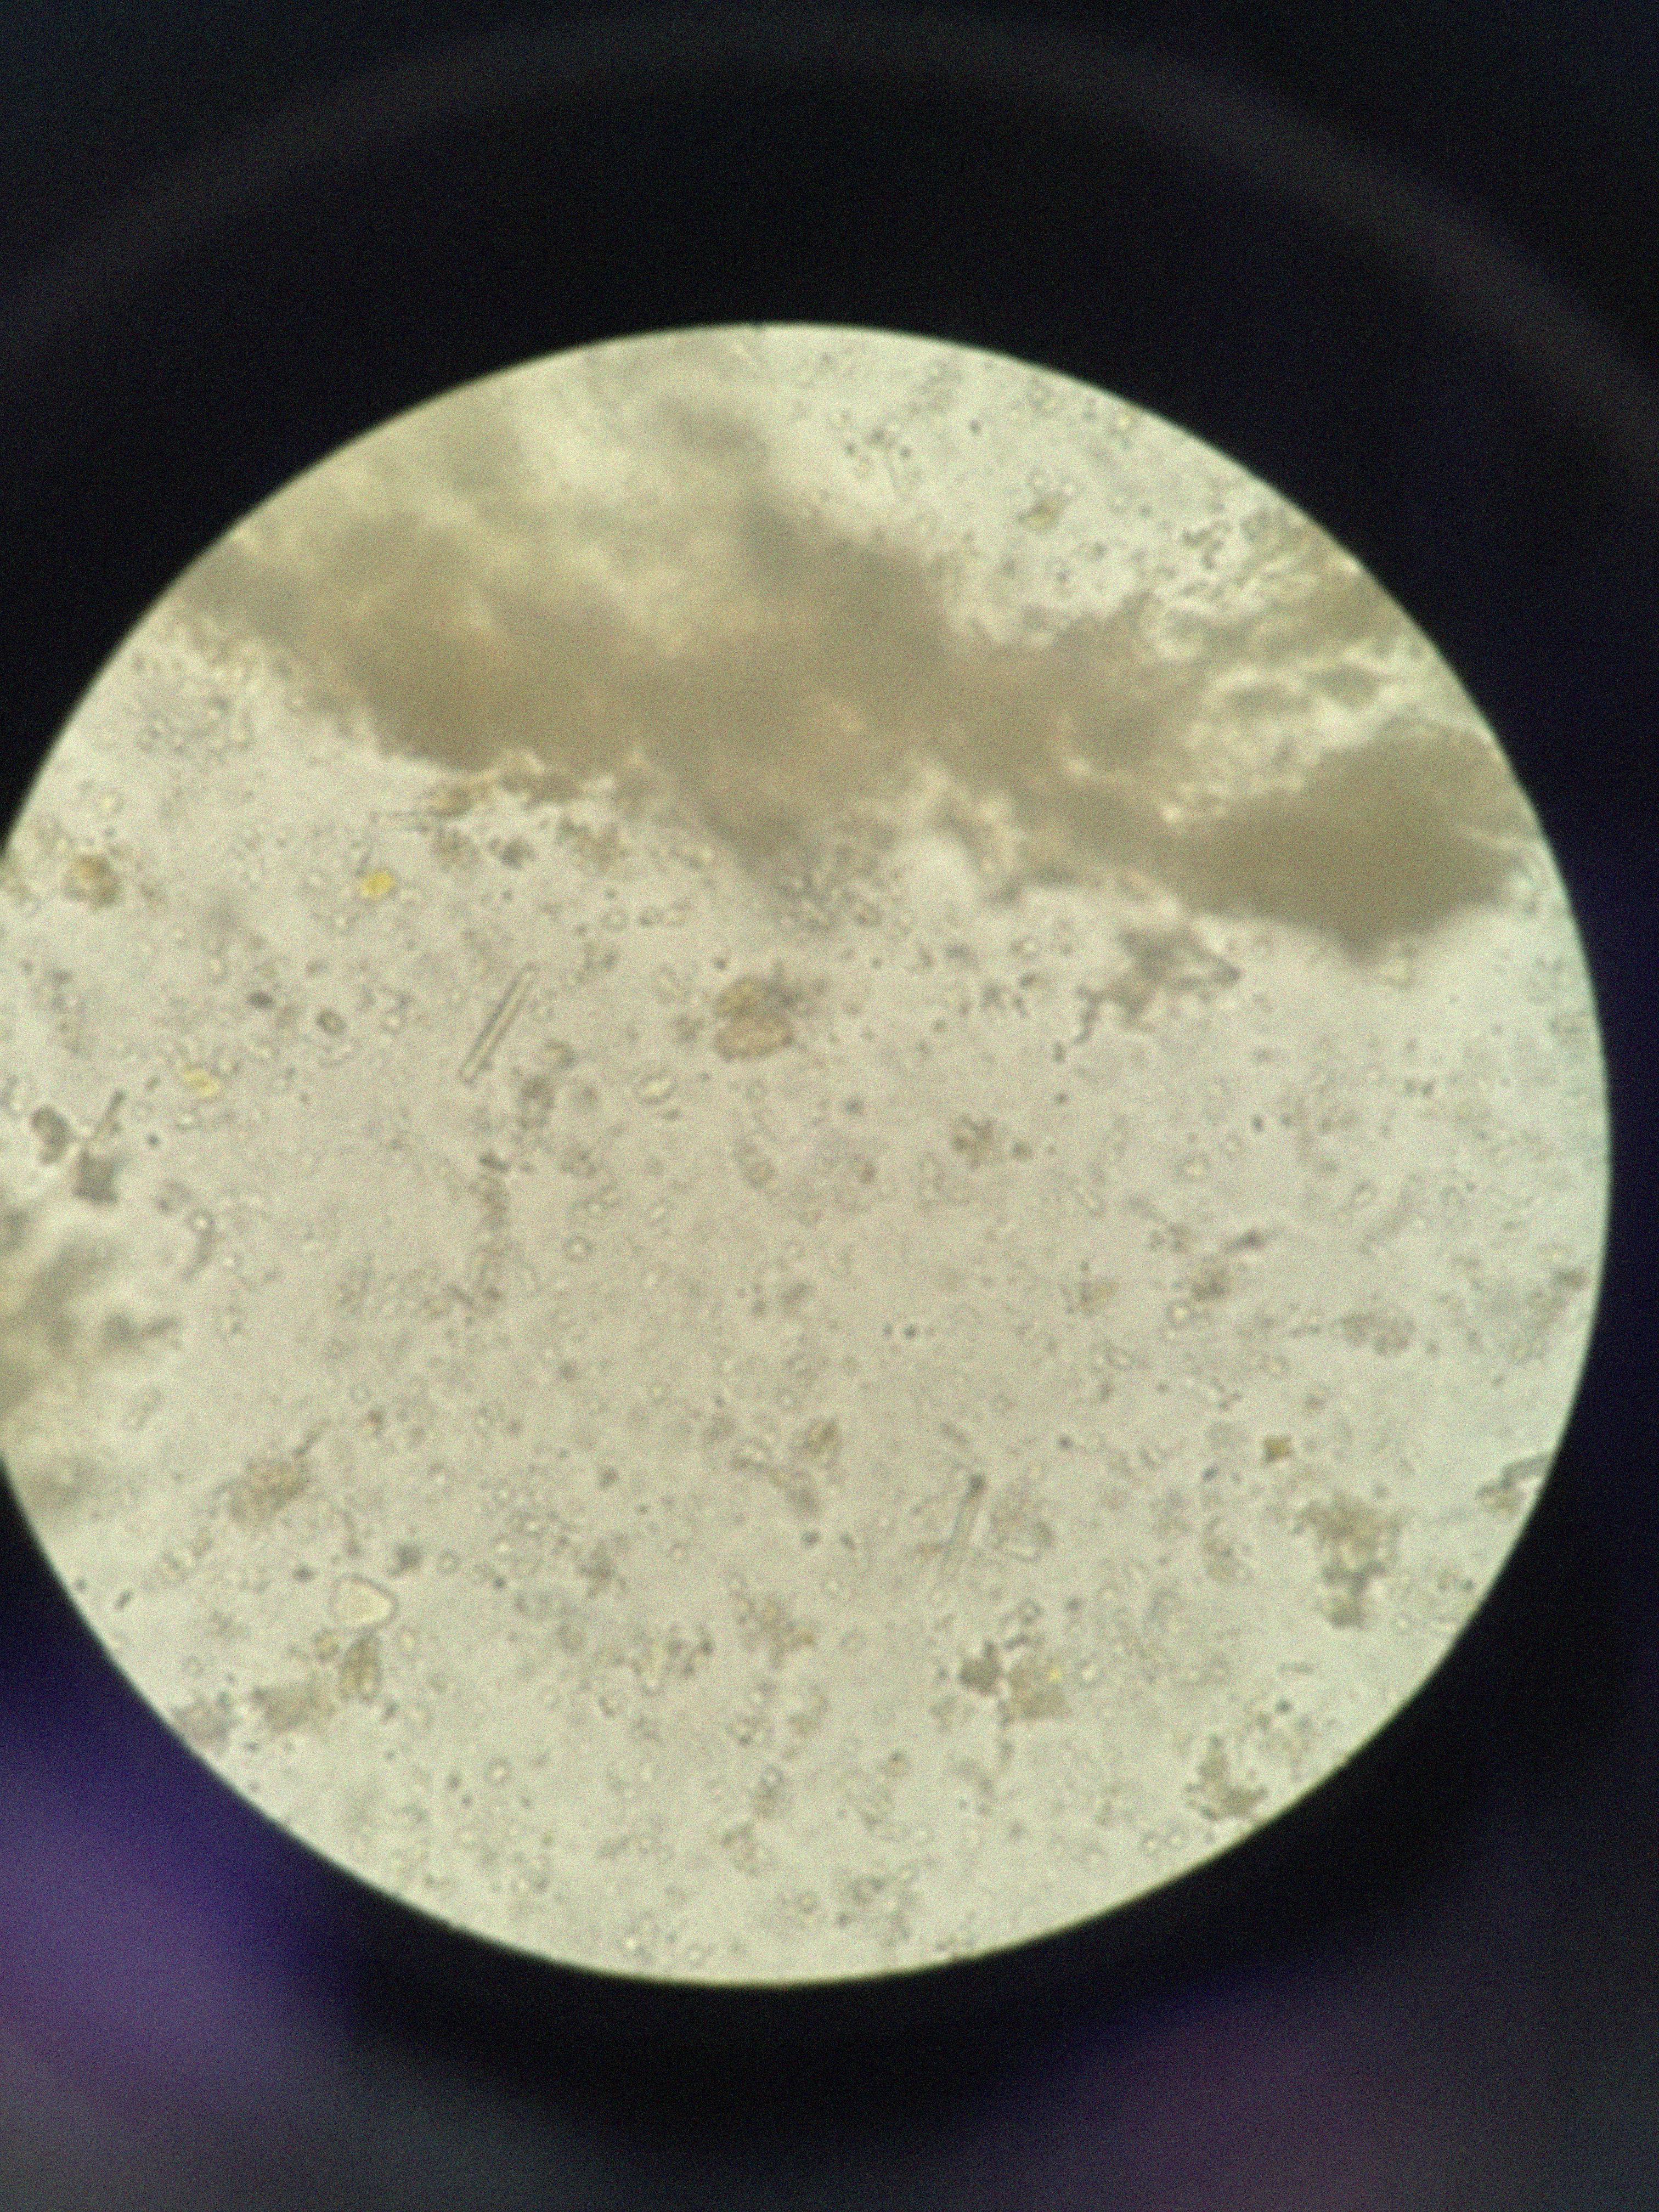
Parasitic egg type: Opisthorchis viverrine